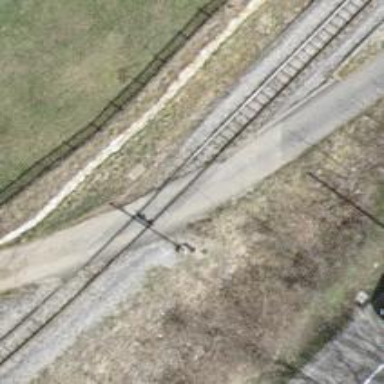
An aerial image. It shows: Level crossing along the railway.